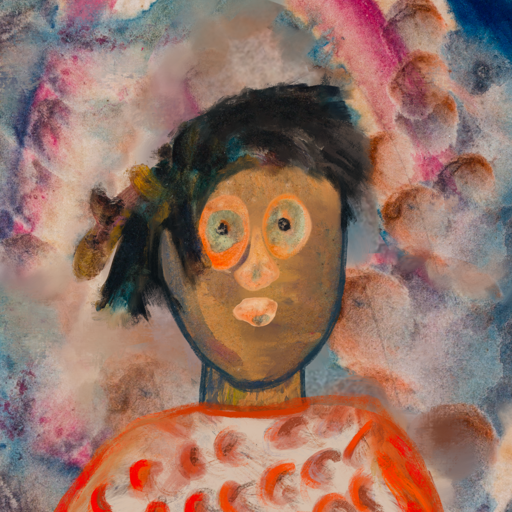
Background: Rupkatha, Head And Neck Front: In_The_Sun, Face Front: Childish, Bust: Rupkatha, Hair Front: Pipe, Head Accessory: Blank, Second Necklace: Blank, Necklace: Blank, Baby: Blank